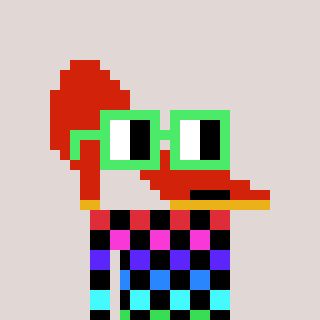
a pixel art character with square light green glasses, a highheel-shaped head and a cold-colored body on a warm background